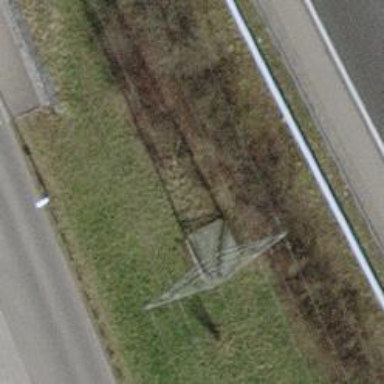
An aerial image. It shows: Power tower.